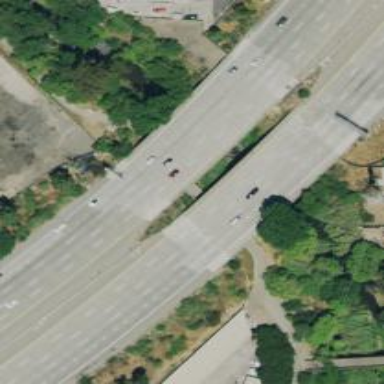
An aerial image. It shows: Bridge over motorway.